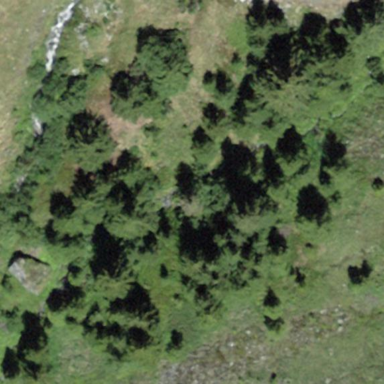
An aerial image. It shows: Forest area.